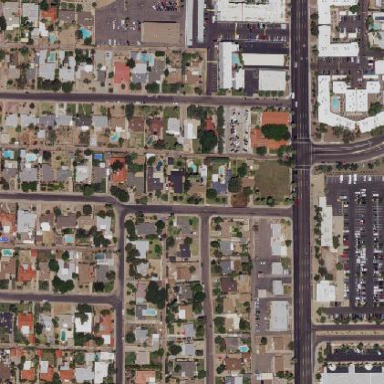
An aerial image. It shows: Urban residential area.